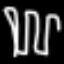
Label: fork